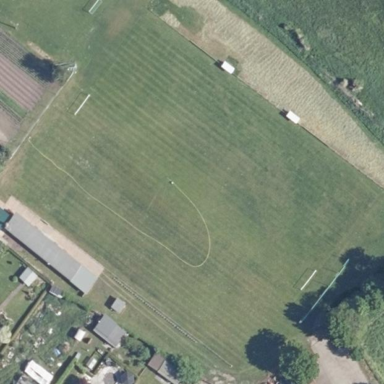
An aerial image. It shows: Soccer pitch for leisureland activities.